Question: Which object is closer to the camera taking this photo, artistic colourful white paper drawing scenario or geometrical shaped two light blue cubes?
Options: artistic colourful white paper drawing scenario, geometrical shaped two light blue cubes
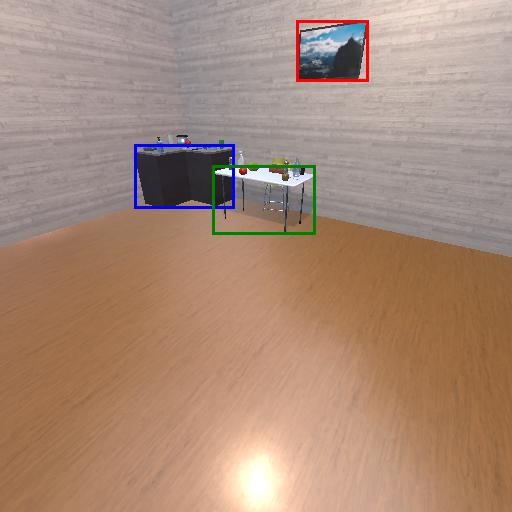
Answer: artistic colourful white paper drawing scenario